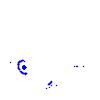
Particle: electron